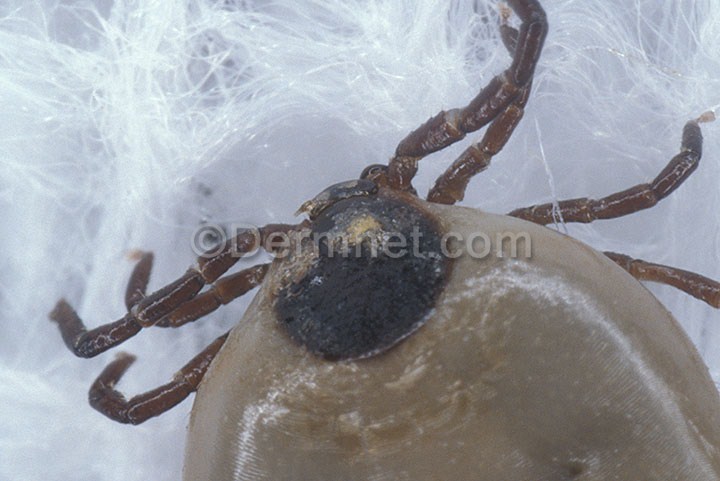
Disease: Scabies Lyme Disease and other Infestations and Bites